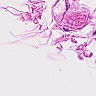
Metastatic tissue present: no